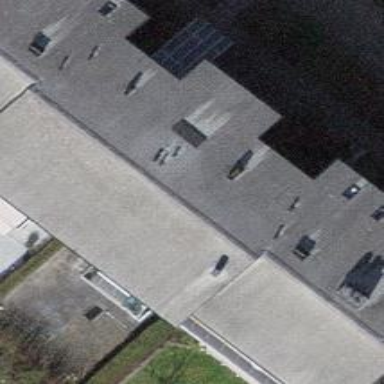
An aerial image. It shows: Gabled roof adorns the apartments building.